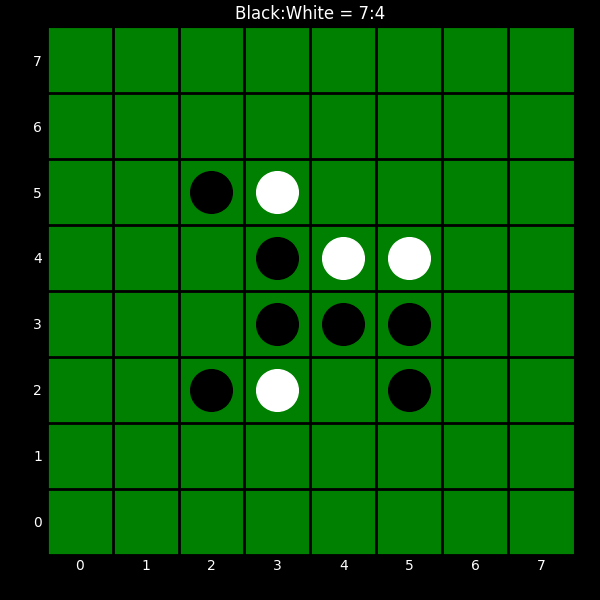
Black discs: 7
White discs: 4